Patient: sex M, age 64
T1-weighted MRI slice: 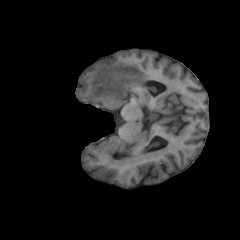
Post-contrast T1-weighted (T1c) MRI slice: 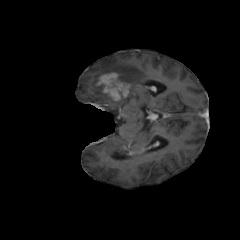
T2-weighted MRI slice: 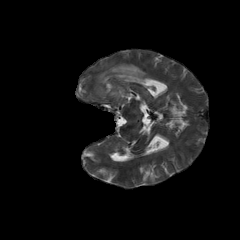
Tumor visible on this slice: yes
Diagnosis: Glioblastoma, IDH-wildtype
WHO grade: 4